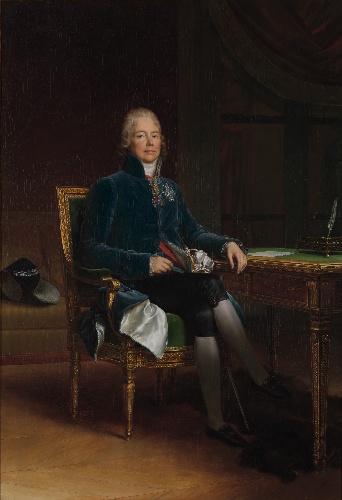
Title: Charles Maurice de Talleyrand Périgord (1754–1838), Prince de Bénévent
Artist: baron François Gérard
Artist bio: French, Rome 1770–1837 Paris
Date: 1808
Object type: Painting
Classification: Paintings
Medium: Oil on canvas
Dimensions: 83 7/8 x 57 7/8 in. (213 x 147 cm)
Department: European Paintings
Credit line: Purchase, Mrs. Charles Wrightsman Gift, 2012
Accession year: 2012
Repository: Metropolitan Museum of Art, New York, NY
Tags: Princes|Men|Portraits